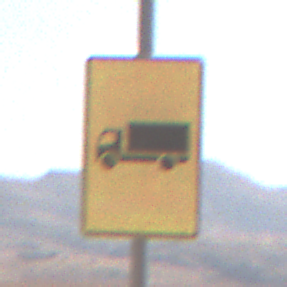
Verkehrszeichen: KFZZulaessigeGesamtmasse3Komma5TOhnePfeilsymbol
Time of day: Midday
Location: Outdoor (Nature)
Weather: PartlyCloudy
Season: NotSpecified
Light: Natural